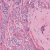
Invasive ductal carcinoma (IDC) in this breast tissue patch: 1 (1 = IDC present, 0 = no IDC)